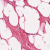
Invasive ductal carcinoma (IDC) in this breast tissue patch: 0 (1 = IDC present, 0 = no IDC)